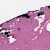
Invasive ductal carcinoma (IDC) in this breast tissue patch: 0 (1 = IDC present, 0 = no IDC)